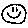
Label: smiley face